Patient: sex M, age 73
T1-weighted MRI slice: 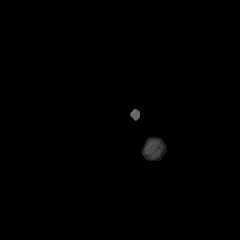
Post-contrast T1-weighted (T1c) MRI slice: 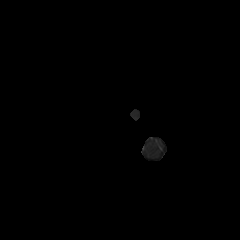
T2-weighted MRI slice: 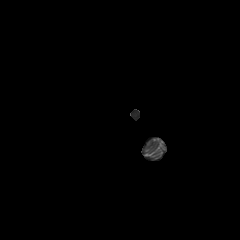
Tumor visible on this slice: no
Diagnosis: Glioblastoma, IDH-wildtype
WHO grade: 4